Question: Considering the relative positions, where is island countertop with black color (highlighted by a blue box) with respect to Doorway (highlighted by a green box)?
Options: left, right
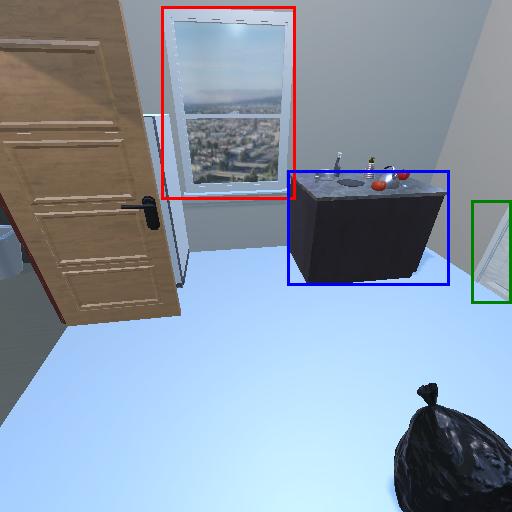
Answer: left